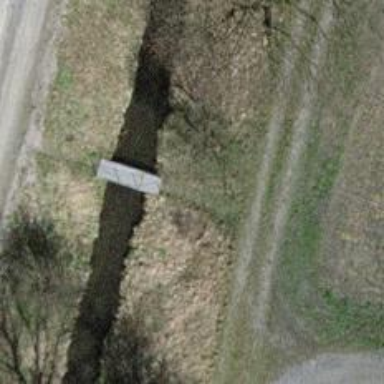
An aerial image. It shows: Metal-surfaced path bridge.